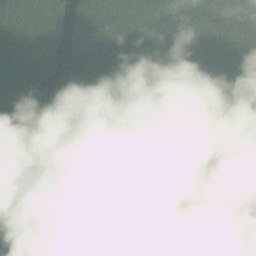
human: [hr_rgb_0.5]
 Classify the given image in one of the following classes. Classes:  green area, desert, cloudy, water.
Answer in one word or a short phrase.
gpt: cloudy